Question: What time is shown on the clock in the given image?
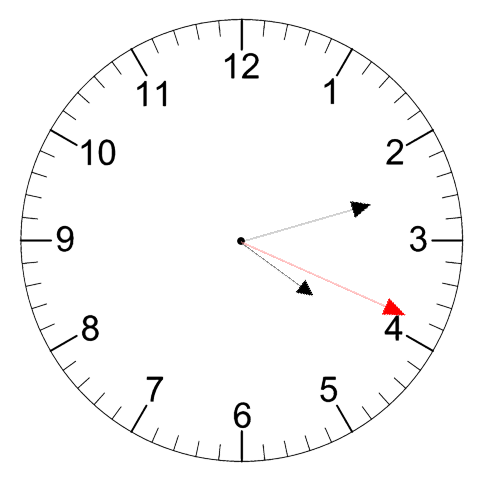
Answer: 04:12:19